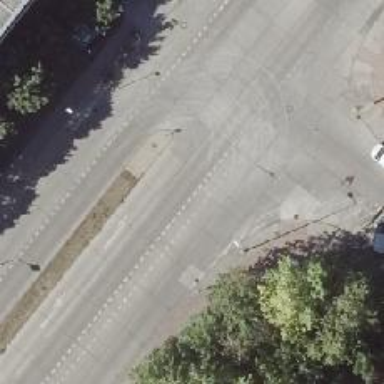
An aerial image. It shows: Concrete footway with uncontrolled crossing. The crossing includes median island.